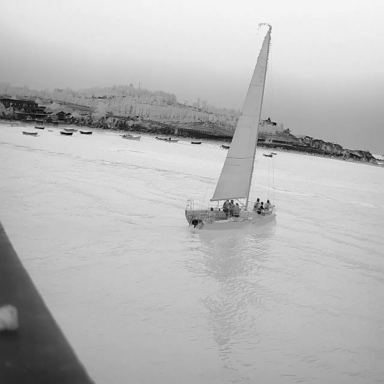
There is a sailboat in the infrared image.